Chest X-ray:
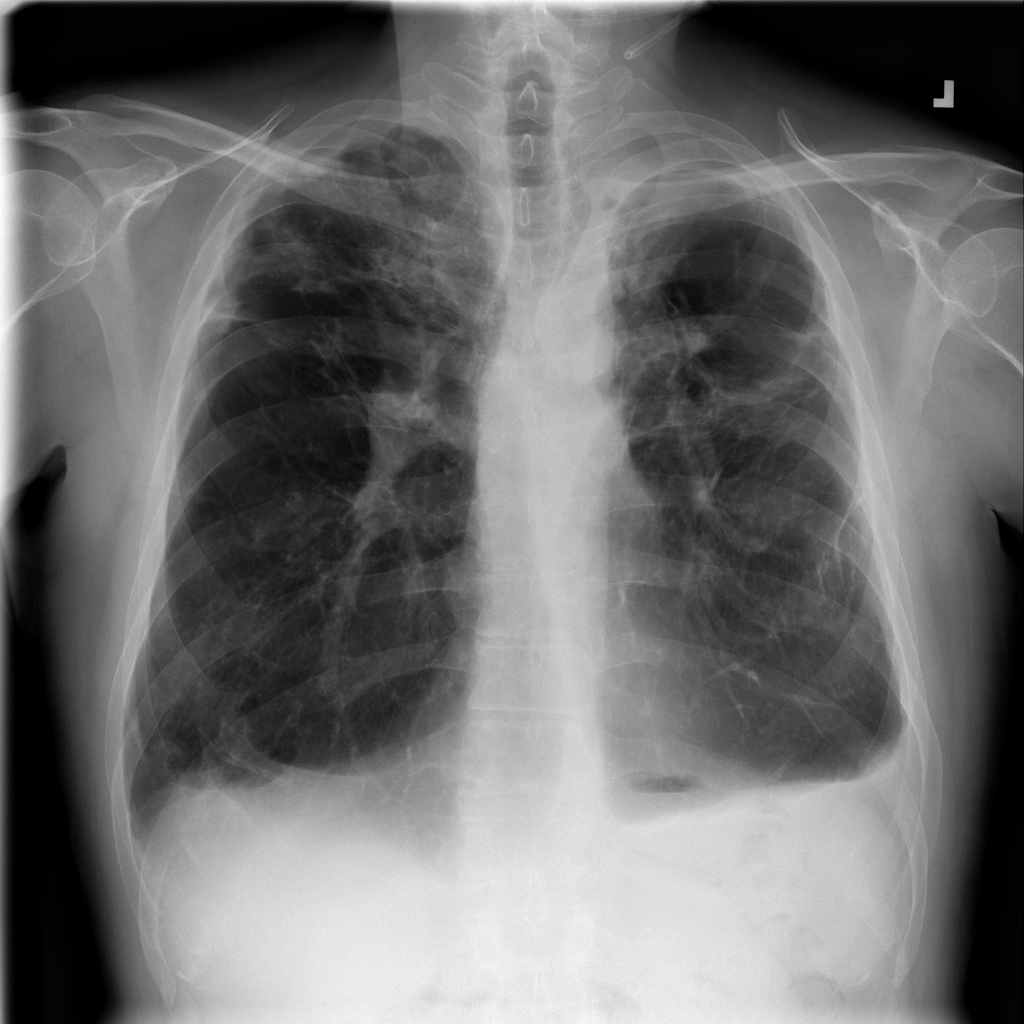
Findings: Consolidation, Effusion, Pleural Thickening, Fibrosis, Emphysema
No abnormal finding: no